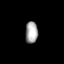
Tissue: prostate
Cell type: T cells
Senescence score: 0.8927
Nuclear area (px): 266
Mean DAPI intensity: 164.955